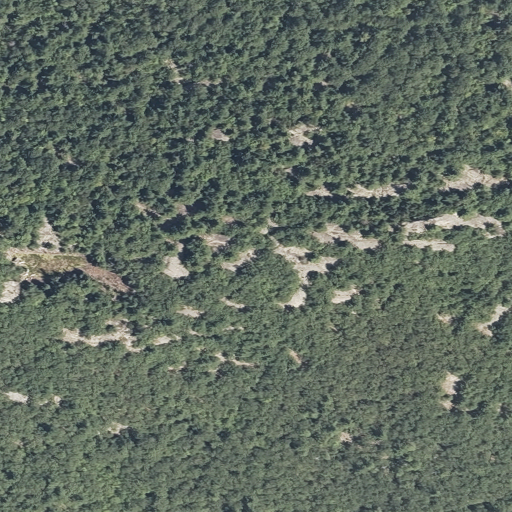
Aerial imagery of mountain in Maine named Bog Mountain containing mixed forest, deciduous forest, and pasture